Question: I'm trying to write a conditional for when an object property's value is blank, but it is not triggering. This is my code. Any idea how I should write this?
'''
console.log(vid);
if (vid.video == undefined){
//DO STUFF HERE - Doesn't work
}
'''
The "object" in the screenshot is referenced in the code above as variable vid. I also tried undefined in the conditional.

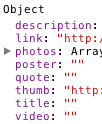
Answer: I see some misunderstading here:
You say 'when an object property's value is blank' but your coded 'if (vid.video != ""){'.
I think you need 'if (!vid.video) {'